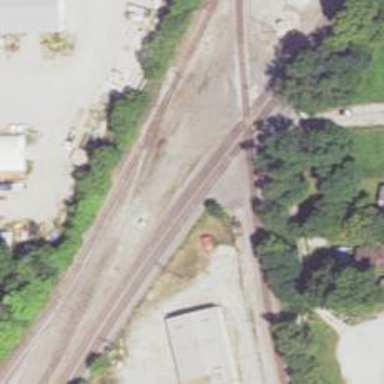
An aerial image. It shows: Railway junction.